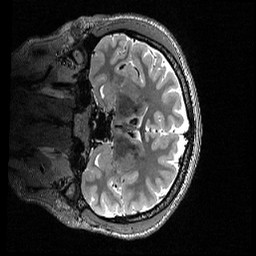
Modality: T2w
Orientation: coronal
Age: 20
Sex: female
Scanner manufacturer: siemens
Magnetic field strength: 3 T
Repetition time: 3.2 s
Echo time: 0.56 s